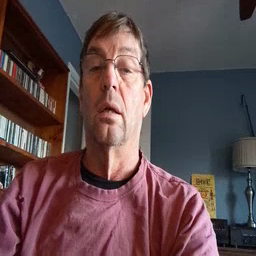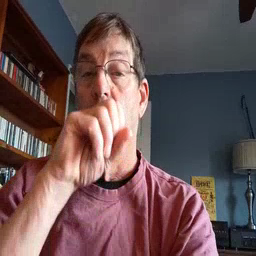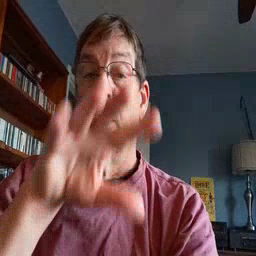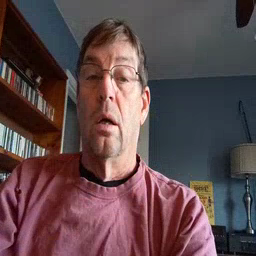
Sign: blow